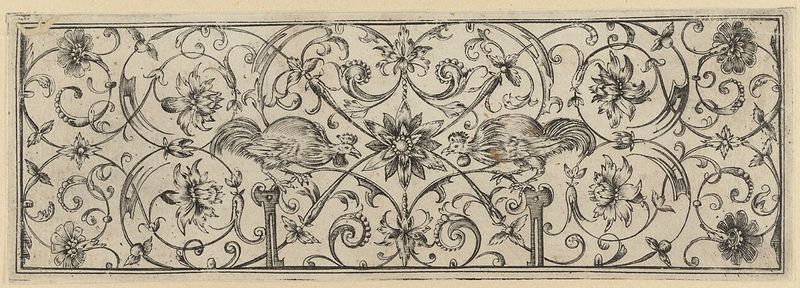
Titel: Blatt aus der Folge der Rankenfriese mit Vögeln und Blumen
Künstler: Theodor Bang
Standort: Hamburg
Institution: Museum für Kunst und Gewerbe Hamburg
Schlagwörter: vogel, tiere, ornament, papier, grafik, graphik, ornamente, fotografie, photographie, druckgraphik, druckgrafik, stich, laubwerk, blattwerk, kupferstich, bandelwerk, tierornament, gerippt, reproduktionen, blumenornamente, druckerzeugnisse, pflanzenornamente, schweifwerk, vögel, geflügel, tierornamente, ornamentstich, vorlageblätter, laubornament, schweifwerkgroteske, schotenblatt, schotenwerk